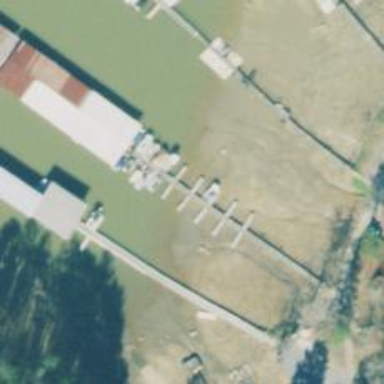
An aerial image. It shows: Man-made pier.